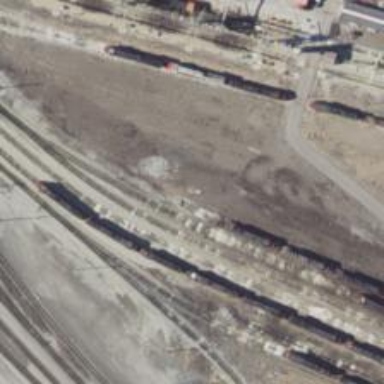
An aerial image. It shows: Abandoned railway yard.